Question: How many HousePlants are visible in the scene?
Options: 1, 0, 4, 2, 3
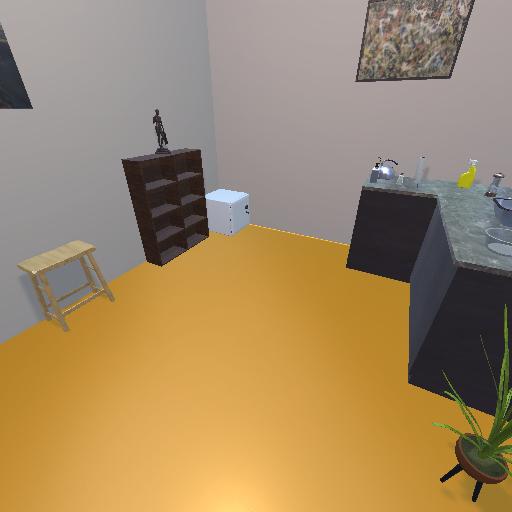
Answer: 1